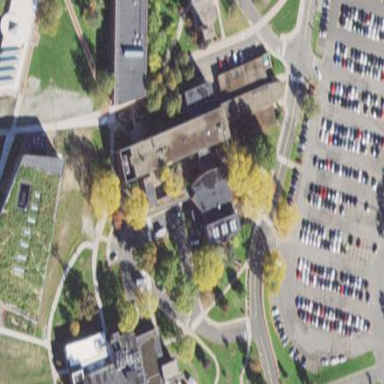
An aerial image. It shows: University building which includes theatre.